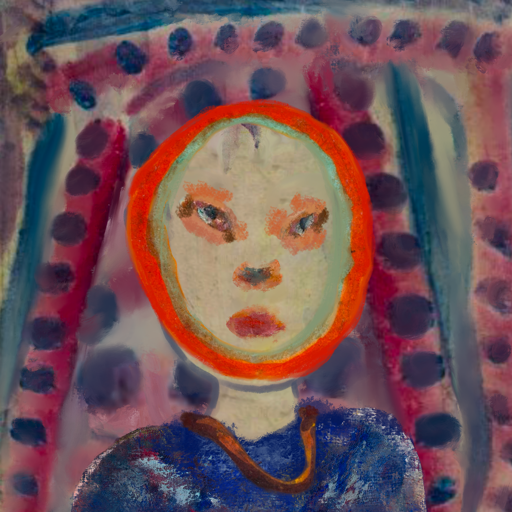
Background: HillGirl, Head And Neck Front: Hill_Girl, Face Front: Boggyland, Bust: Irani, Hair Front: Sisters, Head Accessory: Blank, Second Necklace: Comrade, Necklace: Blank, Baby: Blank